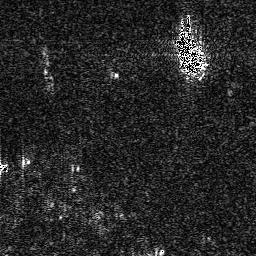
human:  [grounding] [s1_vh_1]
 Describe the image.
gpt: In the satellite image, there is  <ref>1 medium ship </ref> <box>[[68, 7, 78, 28, 0]]</box> located at top right.